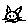
Label: cat